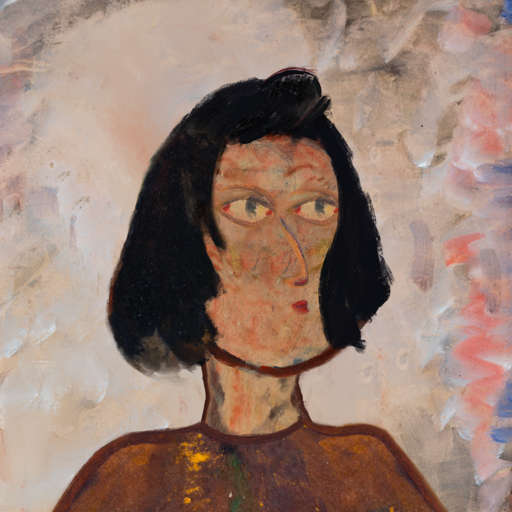
Background: Roy_Bahadur, Head And Neck Side: Orphan, Face Side: GypsyMother, Bust: Comrade, Hair Side: Mosgoul, Head Accessory: Blank, Second Necklace: Blank, Necklace: Blank, Baby: Blank